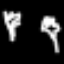
Label: palm tree